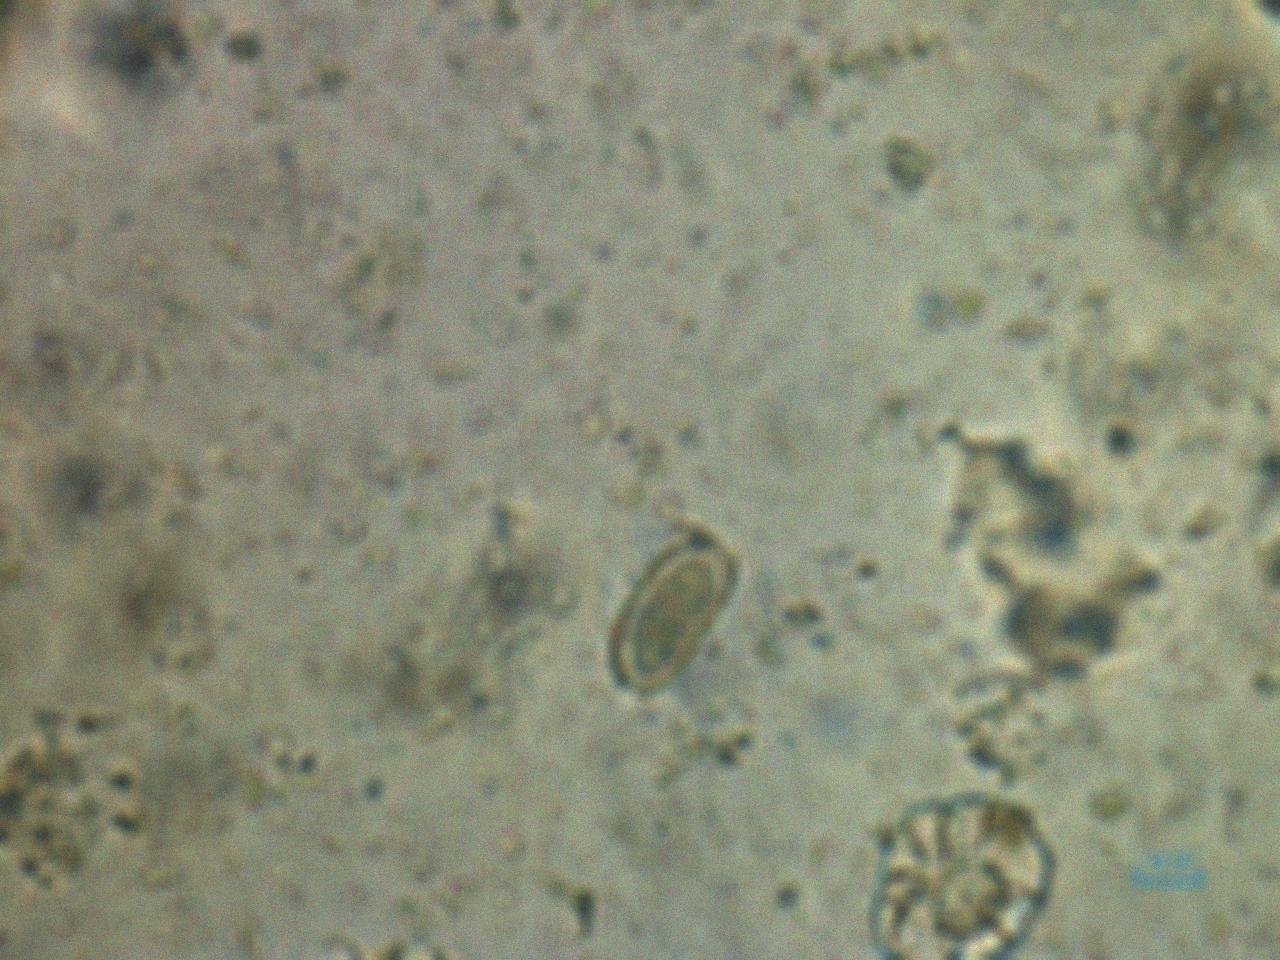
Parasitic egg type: Capillaria philippinensis